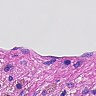
Metastatic tissue present: no